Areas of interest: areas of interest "Silver Dawn Shopping Mall"
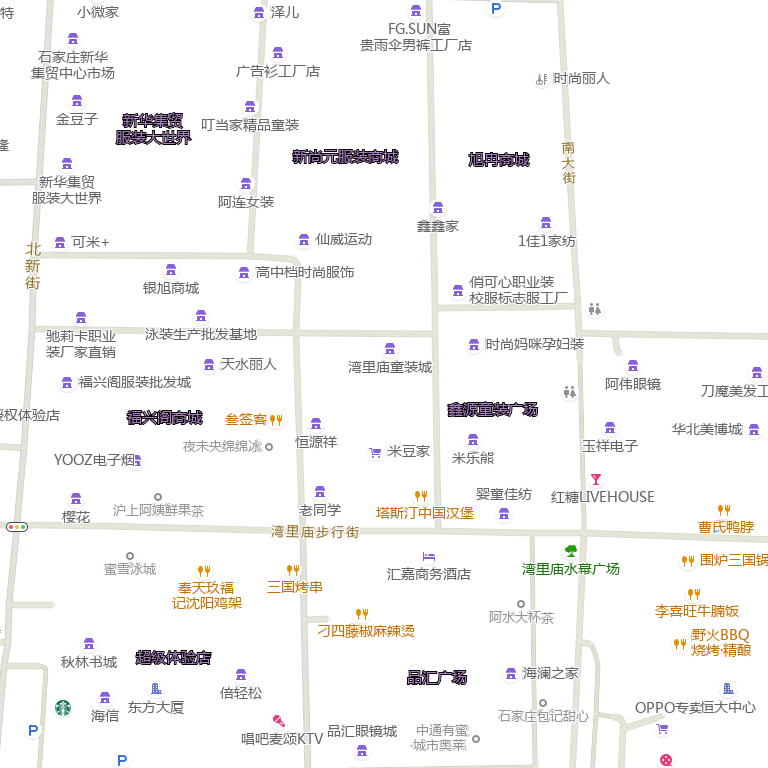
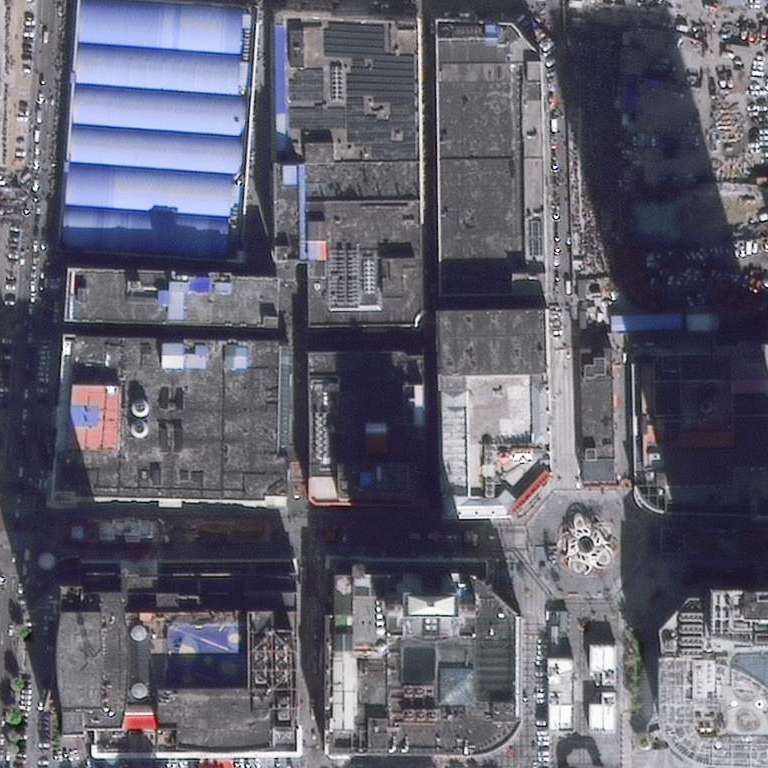